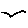
Label: bird